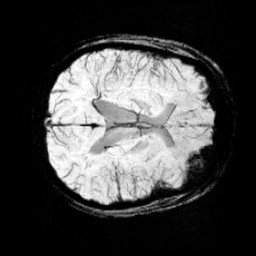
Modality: minIP
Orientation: axial
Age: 10
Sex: female
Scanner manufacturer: siemens
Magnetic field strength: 3 T
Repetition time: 0.027 s
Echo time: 0.02 s